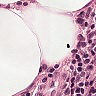
Metastatic tissue present: no